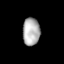
Tissue: lung
Cell type: Epithelial cells
Senescence score: 0.1783
Nuclear area (px): 466
Mean DAPI intensity: 176.736